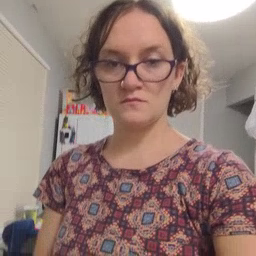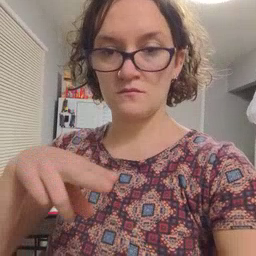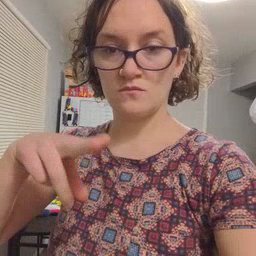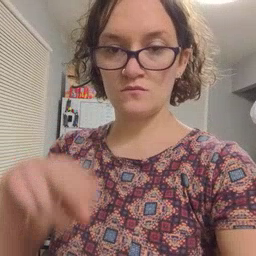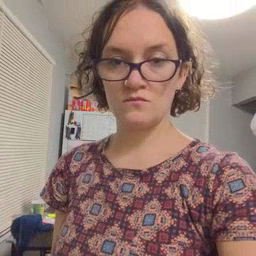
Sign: chair